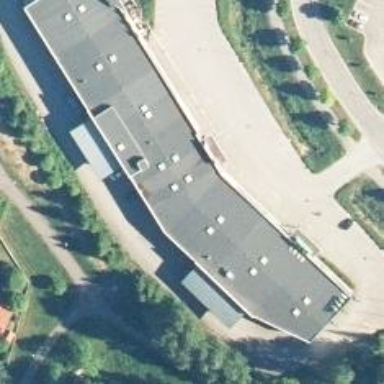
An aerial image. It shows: Sports centre in the leisure land.